Question: I am signing an android application for release through Eclipse ADT. I followed these steps:
- - -

Do you know what could cause the problem? How can I fix it?
EDIT:
Operating System: ubuntu
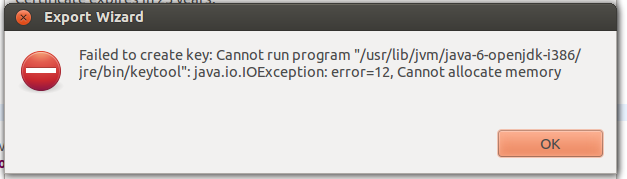
Answer: See if allocating more memory in eclipse might fix your error. I searched google and it seemed like this is a problem others have faced, and there where a few suggestions to fix it. One is this:
<URL>
The other was to set memory in eclipse from 1024 to 1024MB. This had something to do with Android export not being able to understand what the memory size is if the MB is not included.